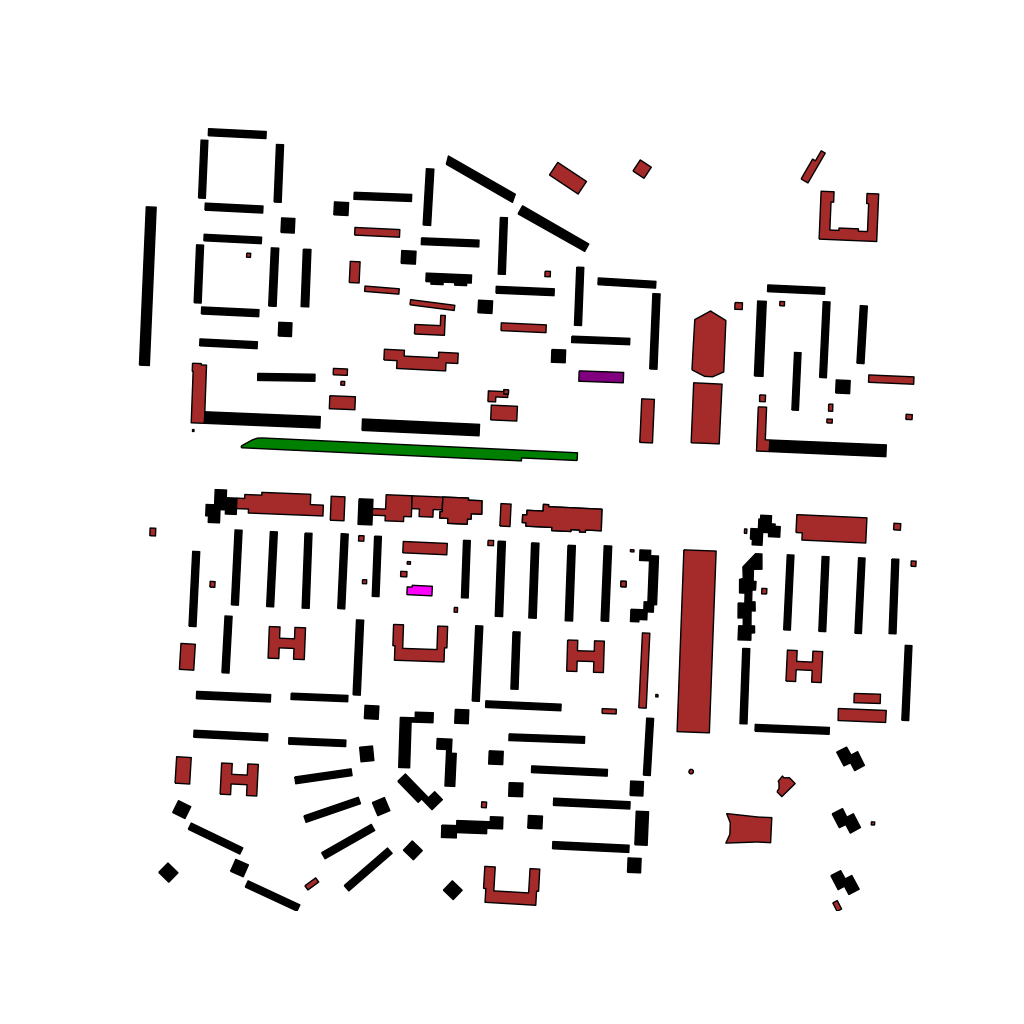
Tags: overhead vector_map, business, industrial, recreation, residential, special, modern, soviet, high_rise, individual_rise, low_rise, medium_rise, density_3, Building, Facility, Kinder, Park, Police, 1.0 km²